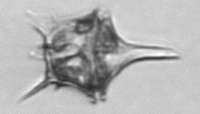
Label: Amylax